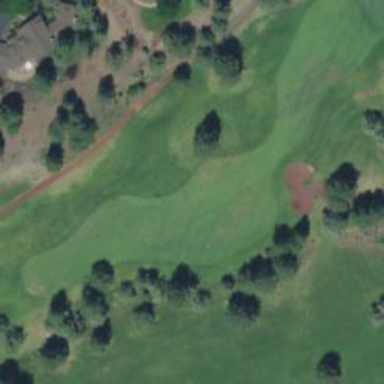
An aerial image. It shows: View of golf hole.